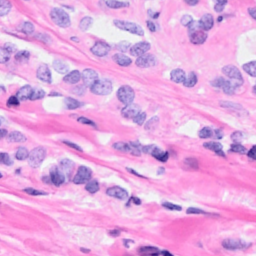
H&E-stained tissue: Breast